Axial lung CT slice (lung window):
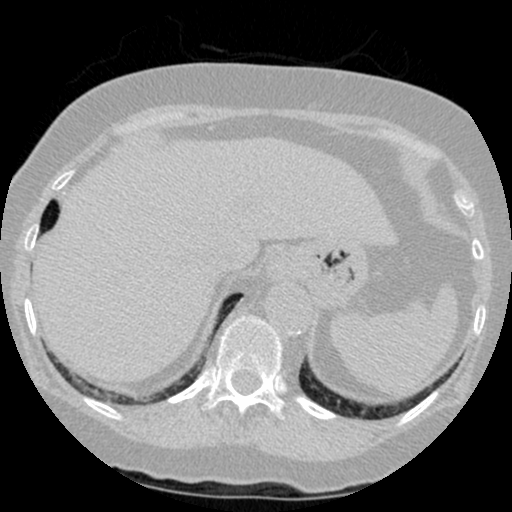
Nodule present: no